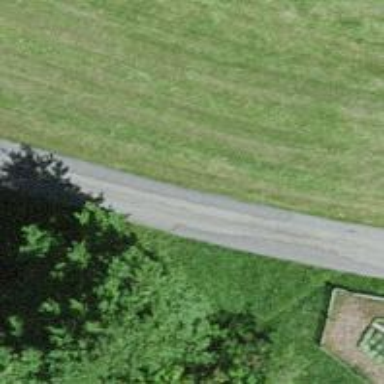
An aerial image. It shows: Grass track with grade1 tracktype.